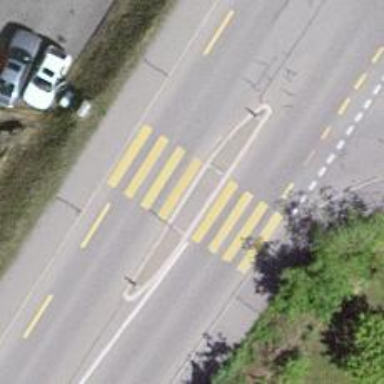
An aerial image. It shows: Zebra crossing with crossing island.